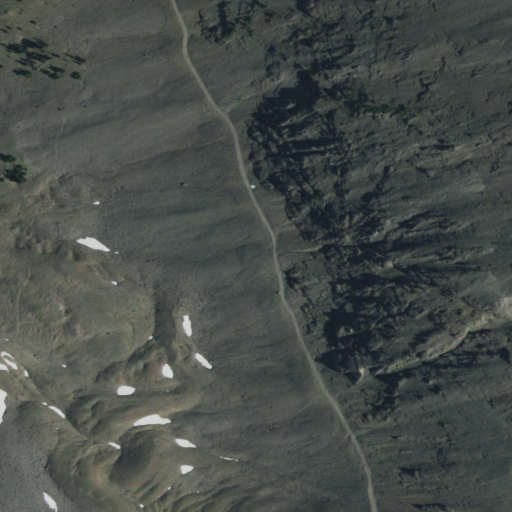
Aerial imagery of depression(s) in Wyoming named Hughes Basin containing only barren land